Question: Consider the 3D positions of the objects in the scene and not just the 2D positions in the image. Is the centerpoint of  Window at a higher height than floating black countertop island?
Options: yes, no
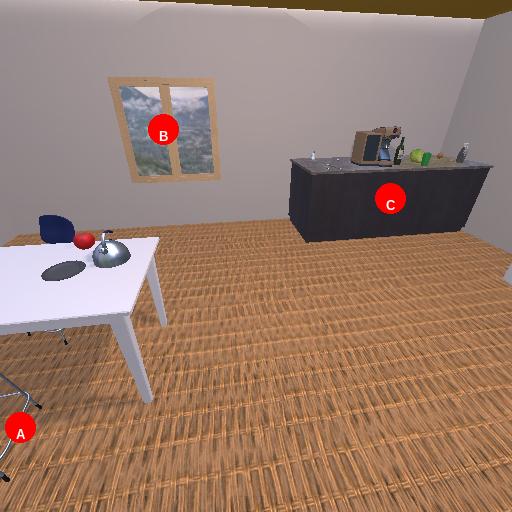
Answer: yes